Question: I was following the instructions, word-for-word, as on Android's website: <URL>
I already have 'Eclipse Juno' on which I develop Java applications. For my coursework I need 'Android SDK'. I followed the instructions till adding a new software and restarting Eclipse.
Then I got error messages saying:
'''
sdk platform tools component is missing
'''
They were two dialog boxes that went away when I clicked close. :P

And in my Eclipse console I have this:
'''
[2013-06-10 16:40:09 - DDMS] DDMS files not found: C:\Users\LittleJavaChild\AppData\Local\Android\android-sdk\platform-tools\adb.exe
[2013-06-10 16:40:09 - DDMS] DDMS files not found: C:\Users\LittlejavaChild\AppData\Local\Android\android-sdk\platform-tools\adb.exe
'''
I have no idea what to do next.
Also, how do I remove the newly installed software if I want to repeat the steps on Android's site again ?
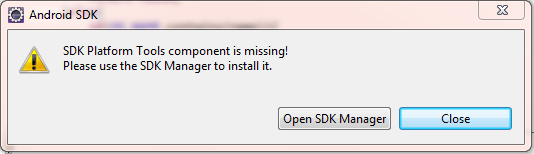
Answer: Click the little Android Android SDK button

And make sure the top 3 things are installed